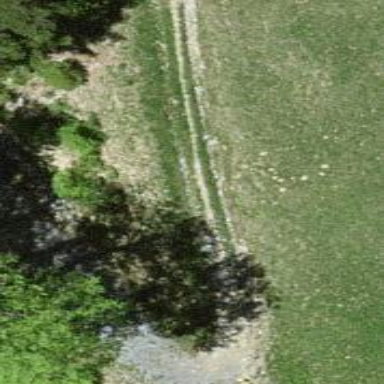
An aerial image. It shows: Track with very rough surface.